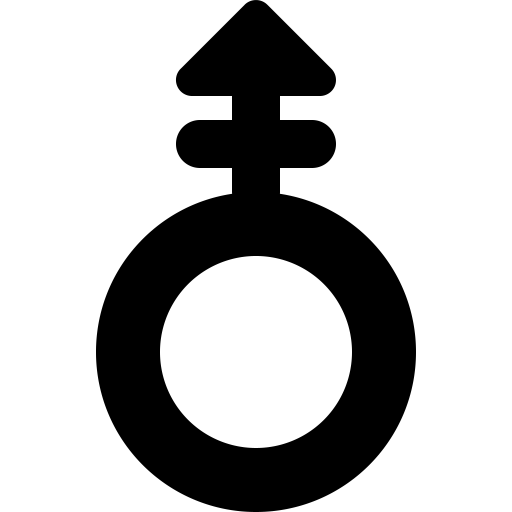
Tags: icon, FontAwesome, fa-icon, solid, mars, stroke, up